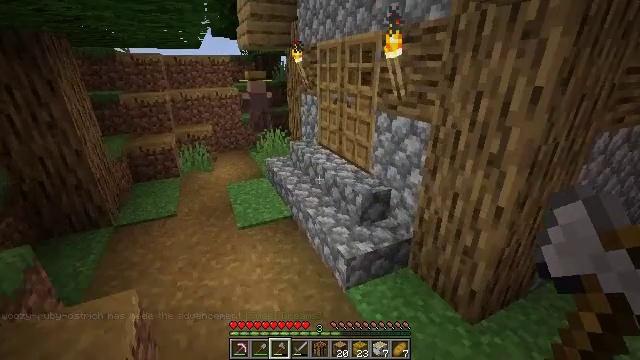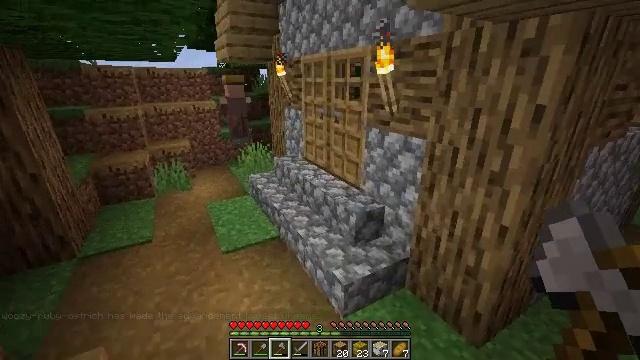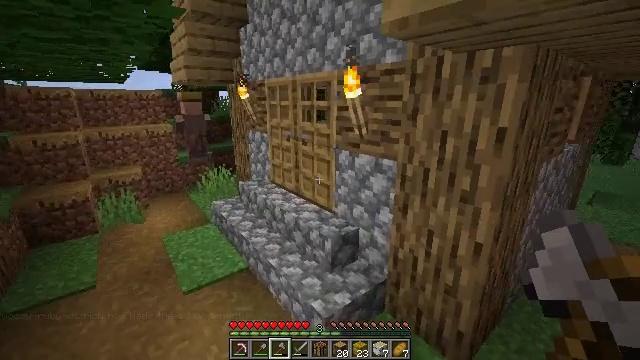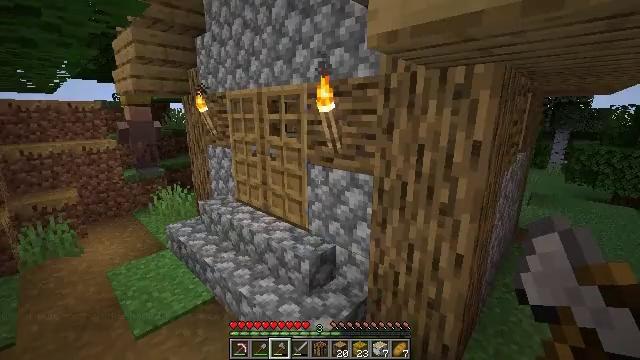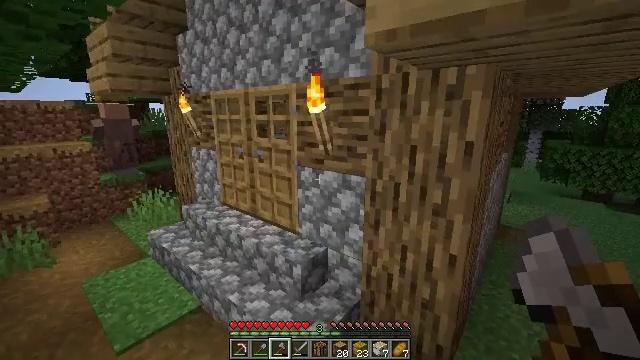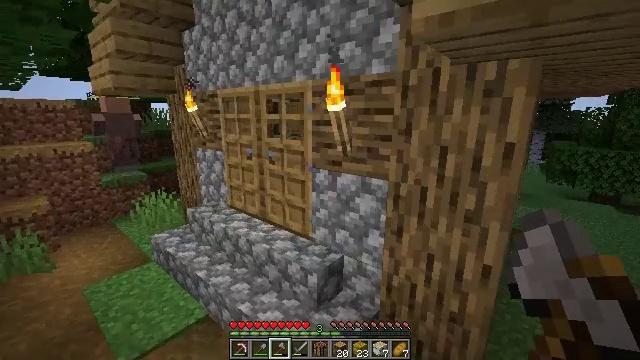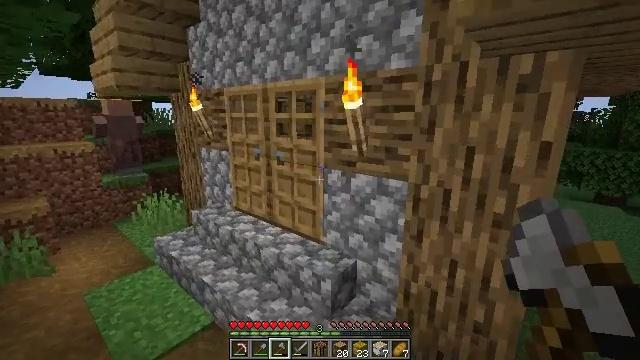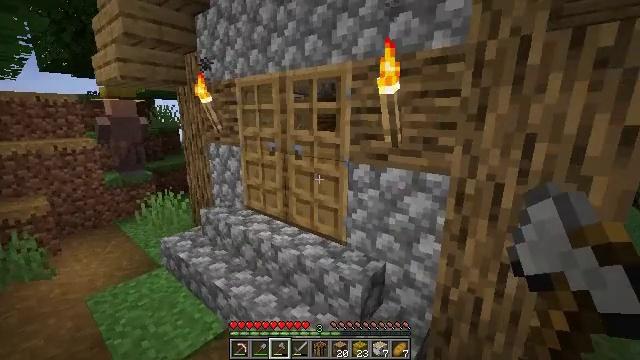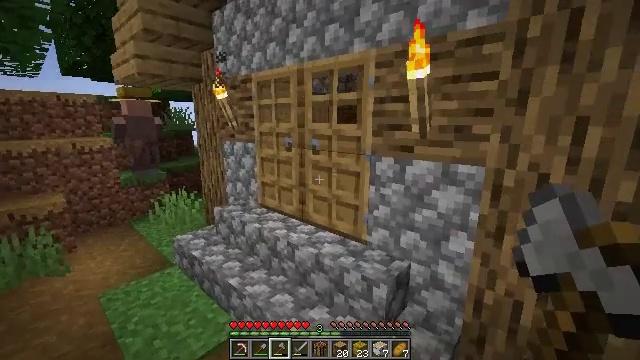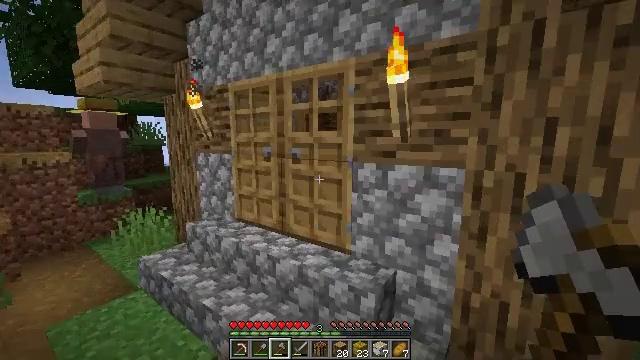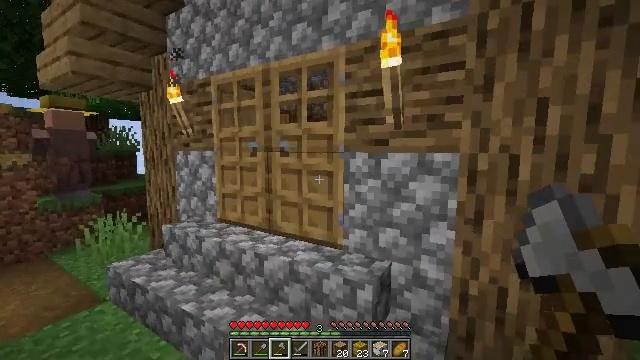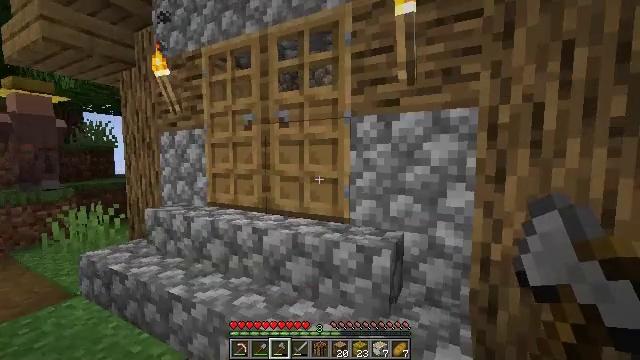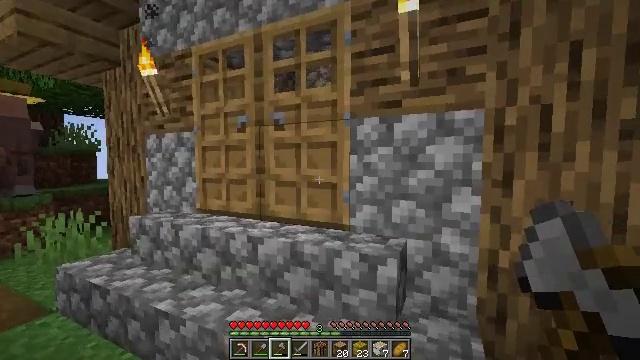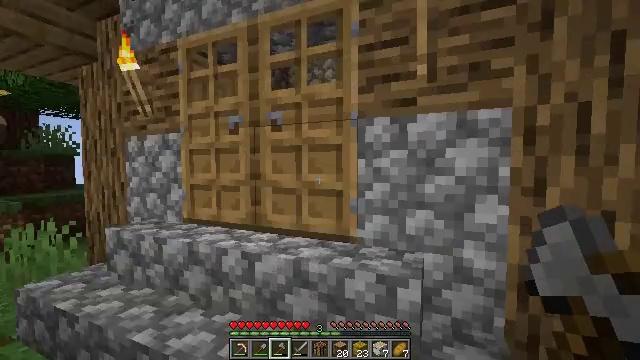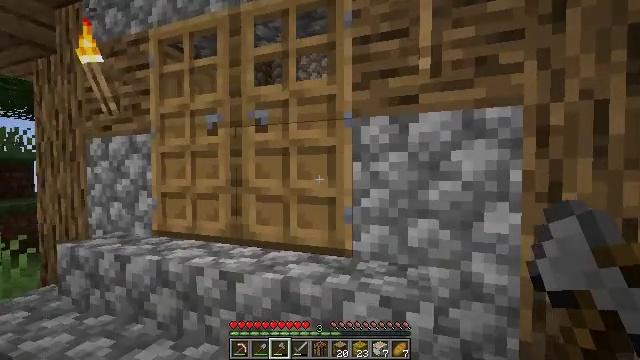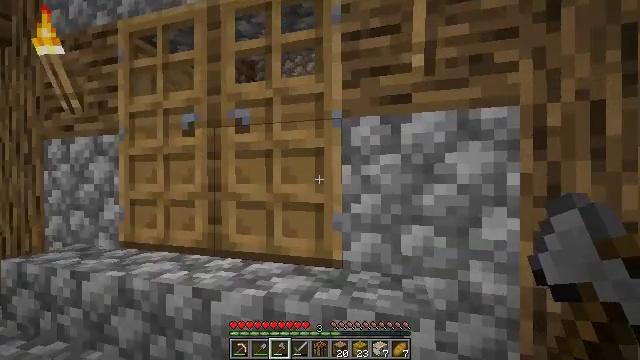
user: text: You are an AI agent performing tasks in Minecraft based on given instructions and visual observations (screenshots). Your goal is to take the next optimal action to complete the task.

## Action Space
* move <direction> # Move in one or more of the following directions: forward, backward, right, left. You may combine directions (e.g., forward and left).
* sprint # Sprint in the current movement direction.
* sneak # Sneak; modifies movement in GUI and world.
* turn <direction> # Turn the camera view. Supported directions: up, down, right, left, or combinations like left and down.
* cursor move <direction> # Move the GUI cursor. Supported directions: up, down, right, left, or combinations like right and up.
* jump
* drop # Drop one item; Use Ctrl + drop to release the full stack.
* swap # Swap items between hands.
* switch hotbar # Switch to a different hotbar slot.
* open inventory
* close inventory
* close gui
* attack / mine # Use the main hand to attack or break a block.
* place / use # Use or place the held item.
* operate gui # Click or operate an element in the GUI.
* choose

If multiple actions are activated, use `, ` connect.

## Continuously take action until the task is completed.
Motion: motion action
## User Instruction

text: Gather the yellow bed by attacking it.
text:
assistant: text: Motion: move forward and move left, turn right and up
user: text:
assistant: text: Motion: move forward and move left, turn right and up
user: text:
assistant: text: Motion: move forward and move left, turn right and up
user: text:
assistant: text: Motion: move forward and move left, turn right
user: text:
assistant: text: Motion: move forward and move left
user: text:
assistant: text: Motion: move forward and move left
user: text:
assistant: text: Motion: move forward and move left
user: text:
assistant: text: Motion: move forward and move left, turn left and up
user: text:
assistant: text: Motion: move forward and move left, turn right and up
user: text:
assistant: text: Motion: move forward and move left, turn right and up
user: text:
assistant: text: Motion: move forward, turn right and up
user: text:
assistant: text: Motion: move forward, turn right and up
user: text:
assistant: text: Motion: move forward, turn right
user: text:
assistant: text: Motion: move forward, turn right and up
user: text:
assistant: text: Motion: move forward, turn right and up
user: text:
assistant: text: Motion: move forward
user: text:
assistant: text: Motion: move forward
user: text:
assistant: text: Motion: move forward, turn left
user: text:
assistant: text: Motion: move forward, turn left
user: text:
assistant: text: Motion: move forward, use / place
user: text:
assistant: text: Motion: move forward and move left, use / place
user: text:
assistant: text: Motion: move forward and move left, use / place
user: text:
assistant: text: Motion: move forward and move left, turn right and down
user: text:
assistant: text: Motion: move forward, turn right and down
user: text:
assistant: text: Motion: turn right and down
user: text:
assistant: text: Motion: turn right
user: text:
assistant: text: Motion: no_op
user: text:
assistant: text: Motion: move forward
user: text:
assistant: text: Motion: move forward
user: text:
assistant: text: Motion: move forward, turn down